Field crop: tomato
Growth stage: 1
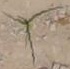
Species: cyperus